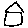
Label: house